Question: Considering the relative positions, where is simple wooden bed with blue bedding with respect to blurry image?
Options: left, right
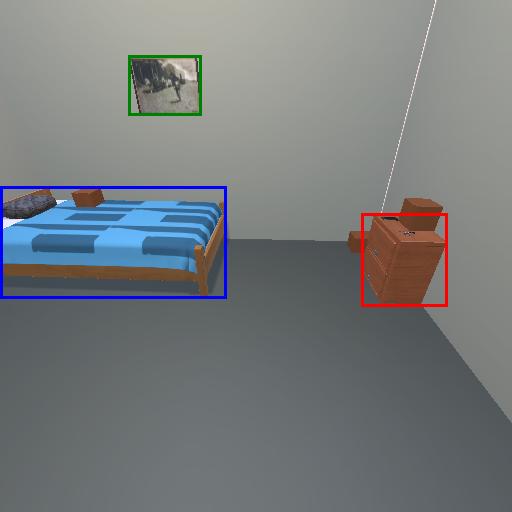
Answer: left